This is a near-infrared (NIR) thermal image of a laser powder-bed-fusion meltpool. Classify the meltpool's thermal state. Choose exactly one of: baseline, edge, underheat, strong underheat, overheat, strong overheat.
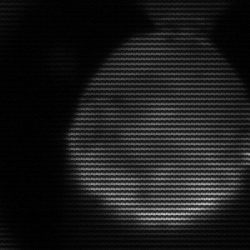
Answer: edge